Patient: sex M, age 67
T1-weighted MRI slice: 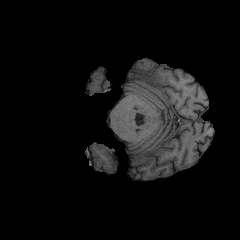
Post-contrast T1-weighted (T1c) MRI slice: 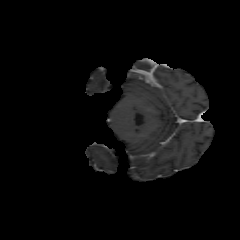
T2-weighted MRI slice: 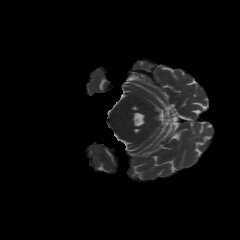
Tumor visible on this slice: no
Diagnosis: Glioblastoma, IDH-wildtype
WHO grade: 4